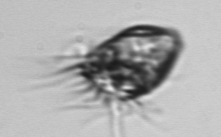
Label: Strombidium_morphotype1